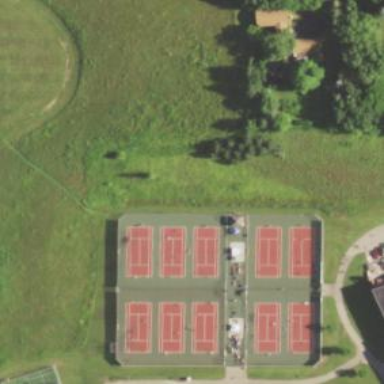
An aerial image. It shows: Concrete tennis court on leisure land pitch.